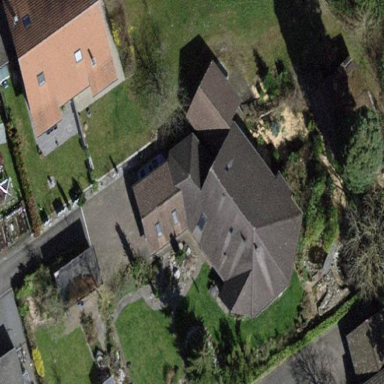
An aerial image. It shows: Building with tiled roof.